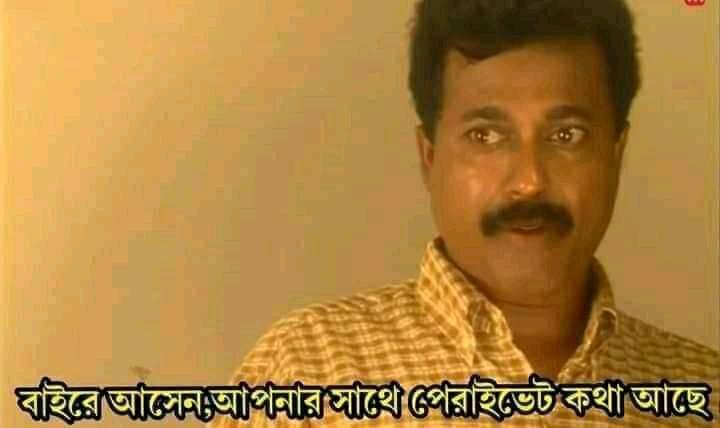
Caption: বাইরে আসেন , আপনার সাথে পেরাইভেট কথা আছে
Label: non-hate